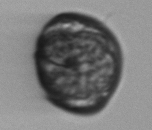
Label: Margalefidinium